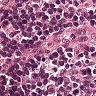
Metastatic tissue present: no